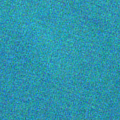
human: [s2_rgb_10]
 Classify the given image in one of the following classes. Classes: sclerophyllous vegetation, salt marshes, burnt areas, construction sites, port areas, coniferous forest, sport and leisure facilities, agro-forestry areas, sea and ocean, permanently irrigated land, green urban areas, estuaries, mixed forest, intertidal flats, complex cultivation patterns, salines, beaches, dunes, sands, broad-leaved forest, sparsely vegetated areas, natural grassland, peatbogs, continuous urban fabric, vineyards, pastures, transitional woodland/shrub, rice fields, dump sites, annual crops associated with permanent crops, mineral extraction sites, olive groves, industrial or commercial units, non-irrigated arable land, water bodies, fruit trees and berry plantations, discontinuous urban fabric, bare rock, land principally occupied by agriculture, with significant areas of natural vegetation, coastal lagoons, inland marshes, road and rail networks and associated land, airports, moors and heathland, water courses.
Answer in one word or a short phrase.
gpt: sea and ocean